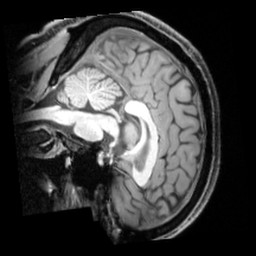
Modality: T1w
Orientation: sagittal
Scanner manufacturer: siemens
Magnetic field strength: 3 T
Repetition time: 1.9 s
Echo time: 0.00397 s